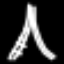
Label: The Eiffel Tower